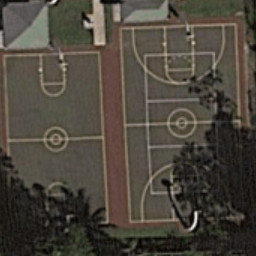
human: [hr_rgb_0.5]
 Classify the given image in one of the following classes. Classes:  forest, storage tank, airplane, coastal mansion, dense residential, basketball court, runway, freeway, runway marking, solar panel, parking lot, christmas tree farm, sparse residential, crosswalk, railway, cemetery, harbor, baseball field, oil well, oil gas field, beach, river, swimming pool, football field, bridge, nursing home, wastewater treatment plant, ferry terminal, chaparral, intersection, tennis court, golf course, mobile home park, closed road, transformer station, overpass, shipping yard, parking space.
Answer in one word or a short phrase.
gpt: basketball court